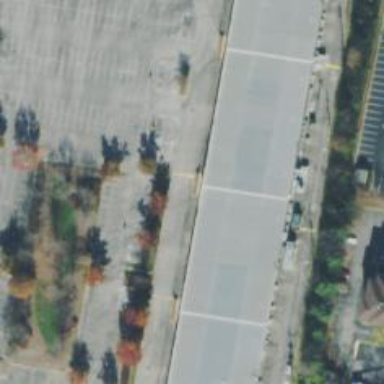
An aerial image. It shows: Mall building.